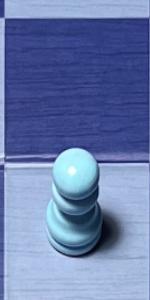
Label: Pawn_White